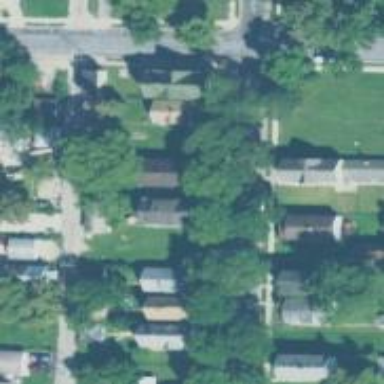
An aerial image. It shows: Neighborhood.